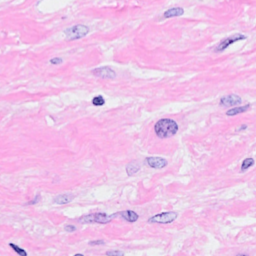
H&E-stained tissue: Breast